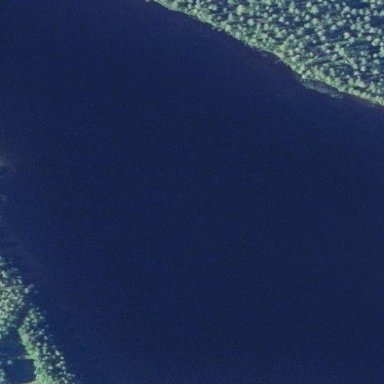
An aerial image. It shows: Pond surrounded by natural water.